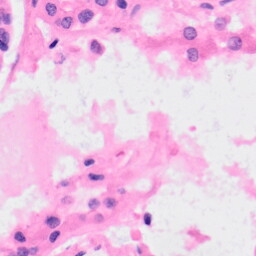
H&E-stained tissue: Kidney